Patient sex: M
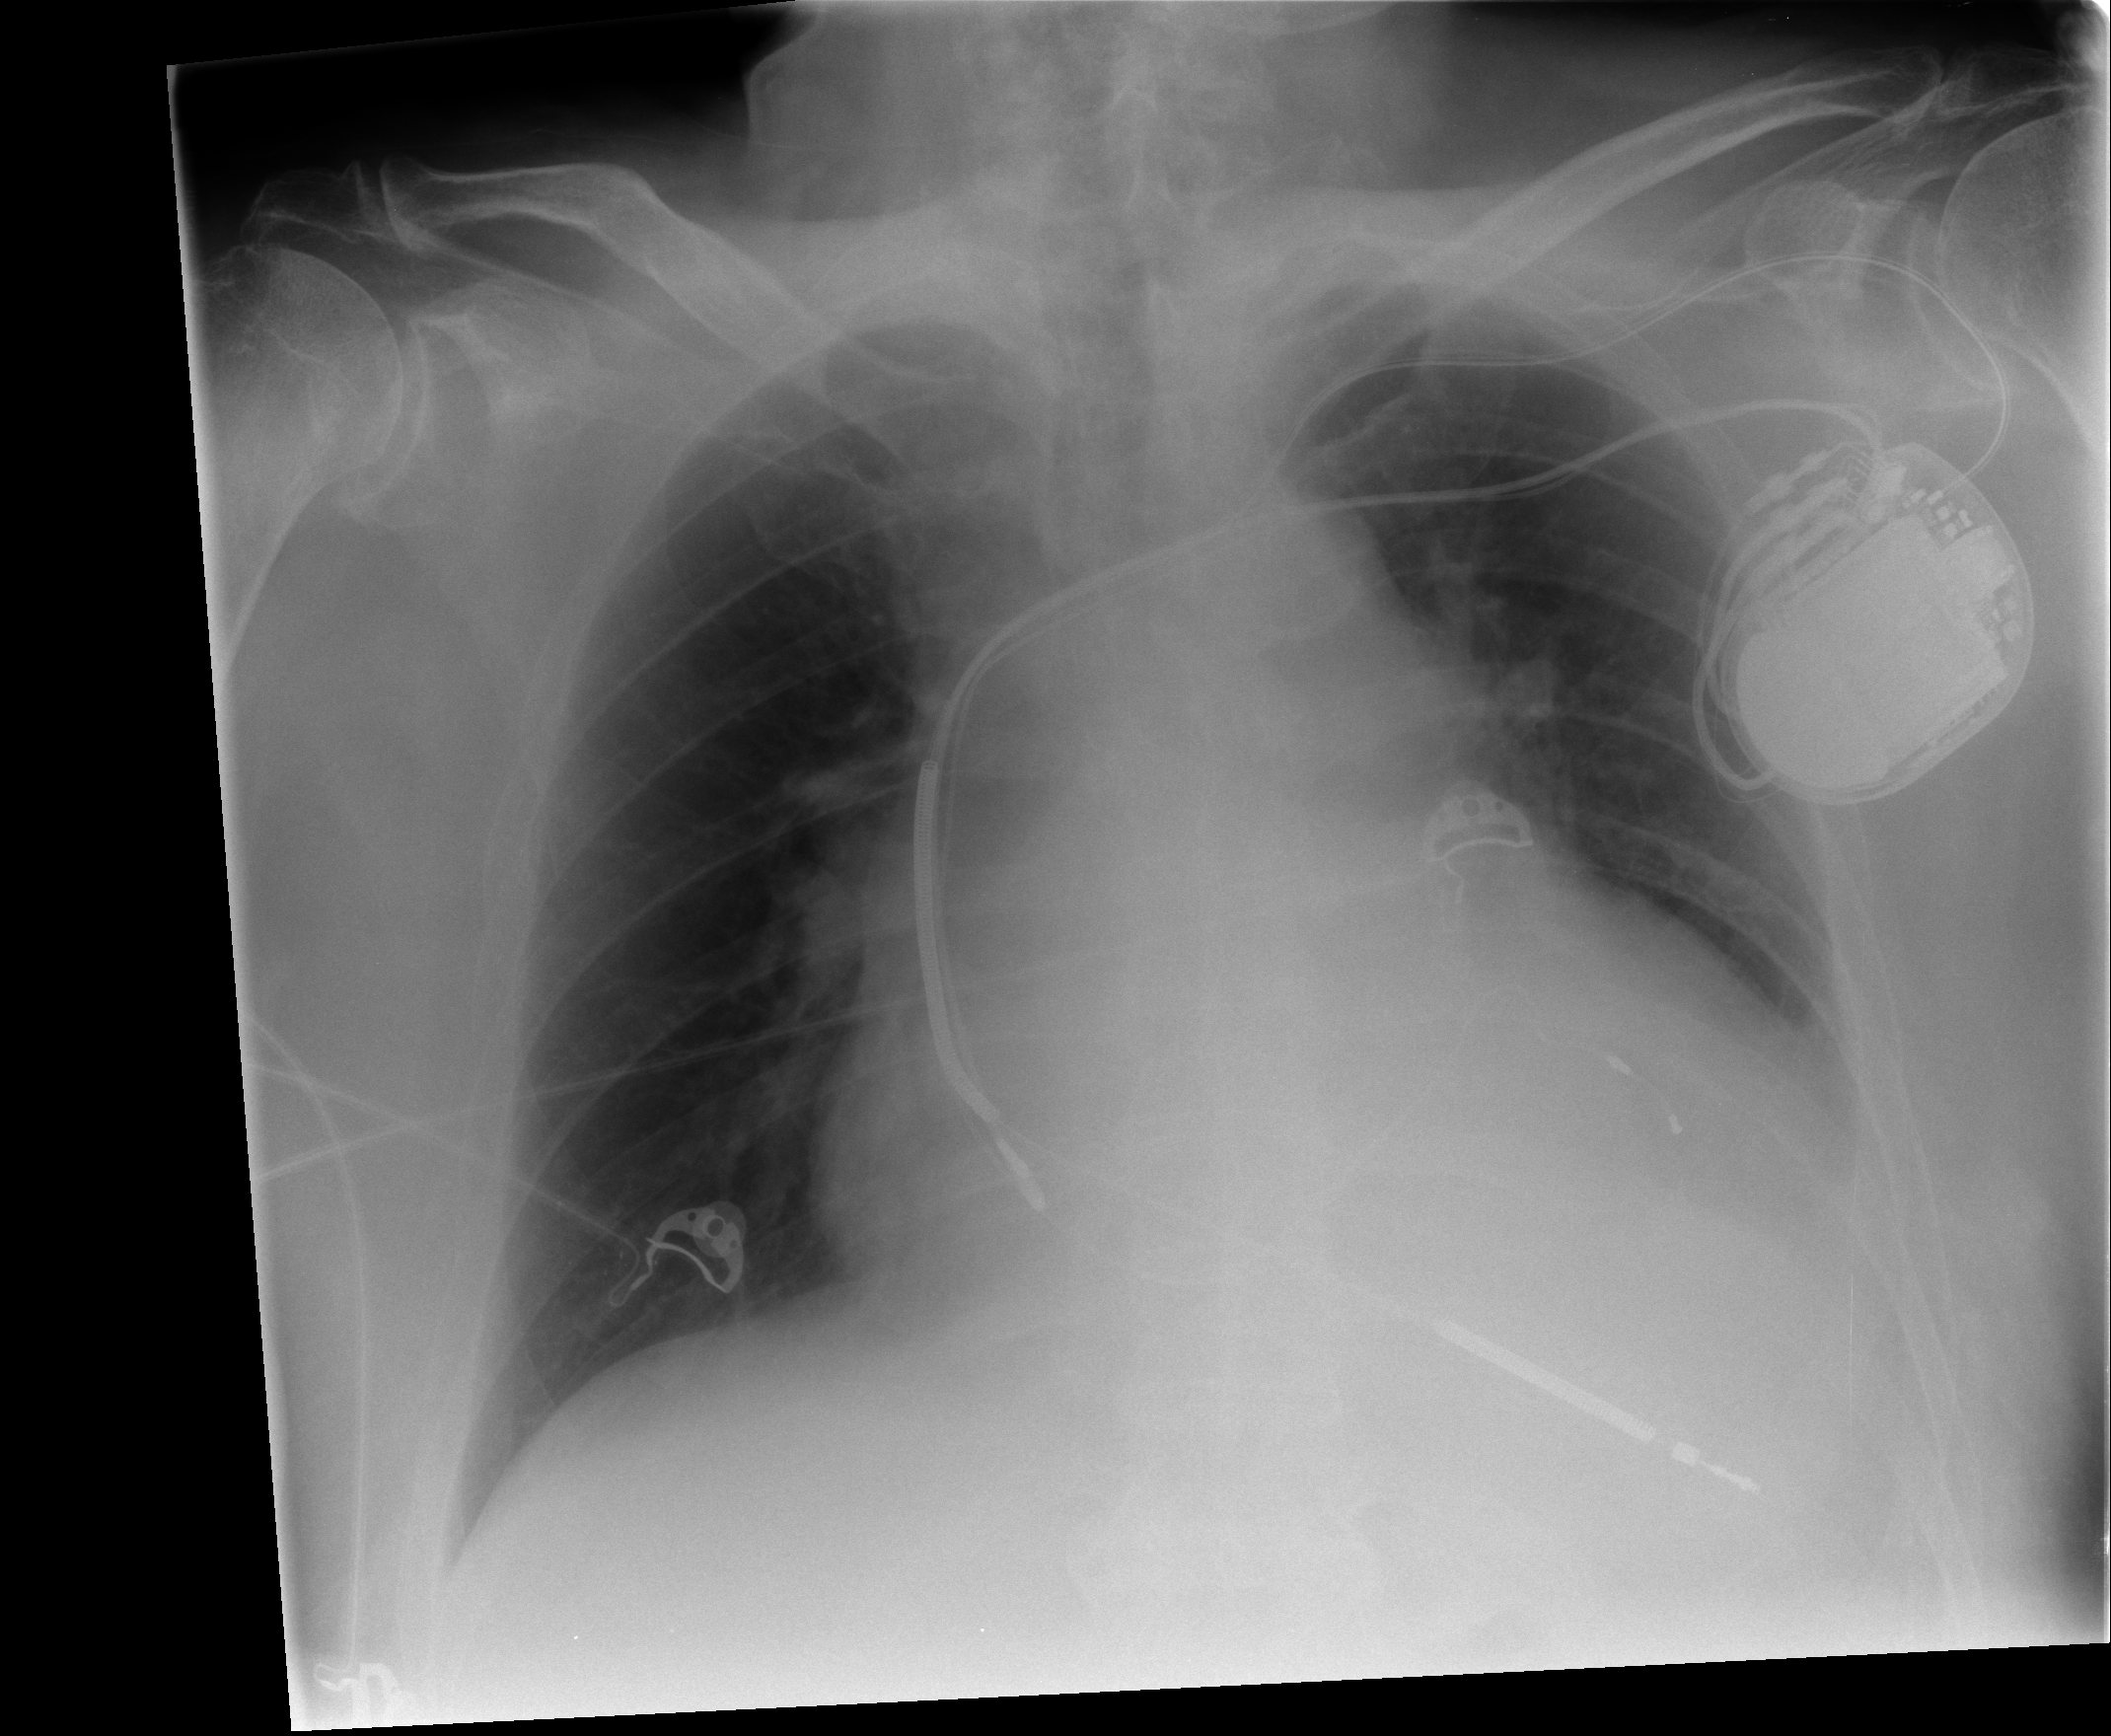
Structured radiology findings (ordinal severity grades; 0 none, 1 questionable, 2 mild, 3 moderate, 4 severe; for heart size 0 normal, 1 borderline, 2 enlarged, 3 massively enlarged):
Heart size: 3
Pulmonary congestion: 2
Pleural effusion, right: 0
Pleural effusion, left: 1
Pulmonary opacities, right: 0
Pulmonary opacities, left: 0
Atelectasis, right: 1
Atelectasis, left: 1